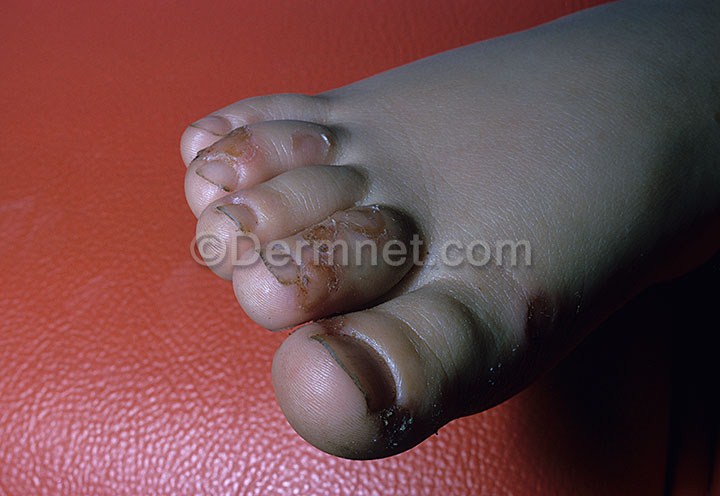
Disease: Bullous Disease Photos